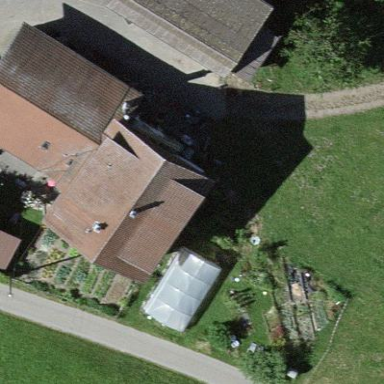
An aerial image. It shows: Farm building.